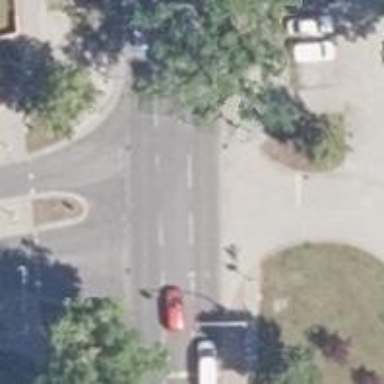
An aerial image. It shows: Road with traffic signals.